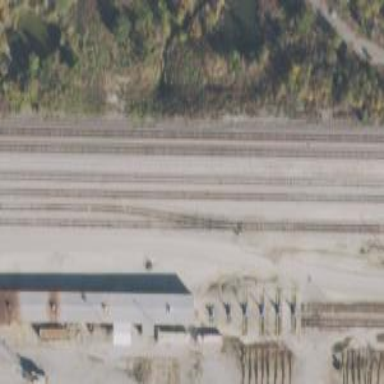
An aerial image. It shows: Railway spur service.